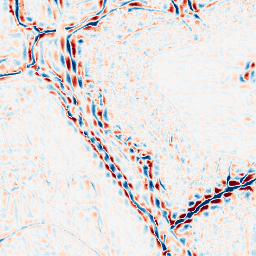
Category: wavelet
Decomposition family: wavelet_biorthogonal
Decomposition parameters: wavelet: bior3.5
level: 3
Upsampling method: cubic_catmull_rom
Upsampling parameters: scale: 8
Upsampling scale: 8